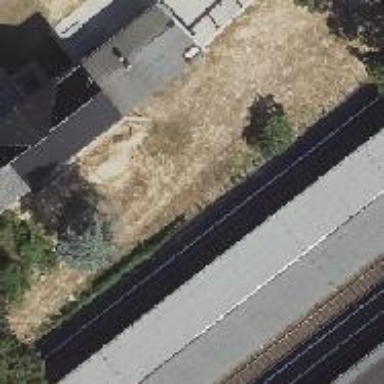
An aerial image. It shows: Close-up of railway platform edge.